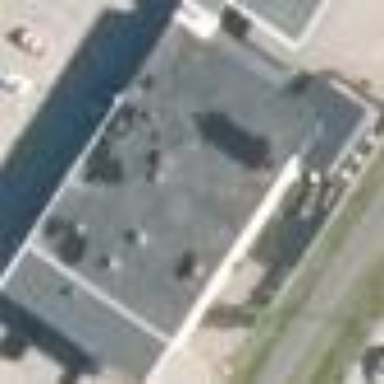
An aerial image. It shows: Retail building.